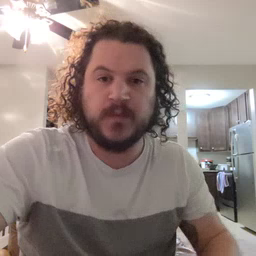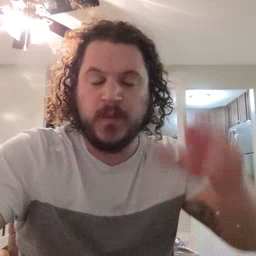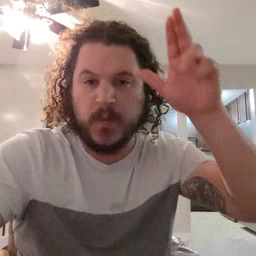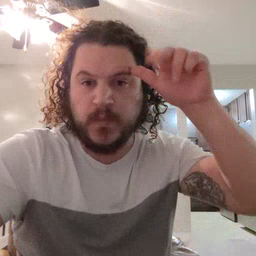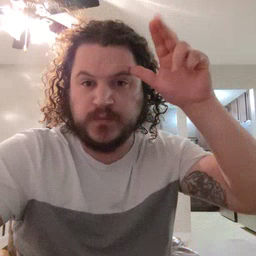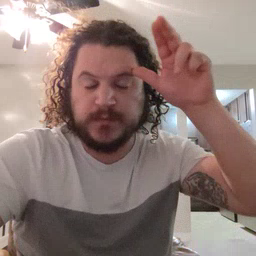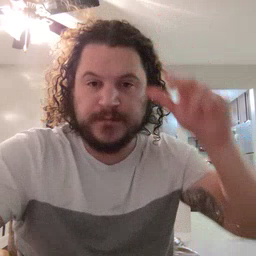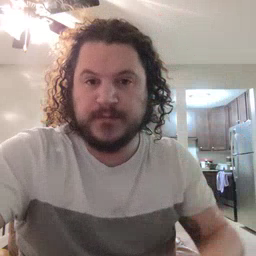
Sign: horse